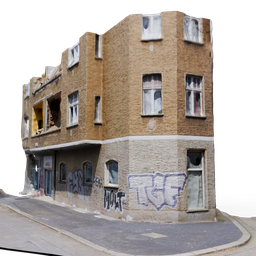
Label: architecture